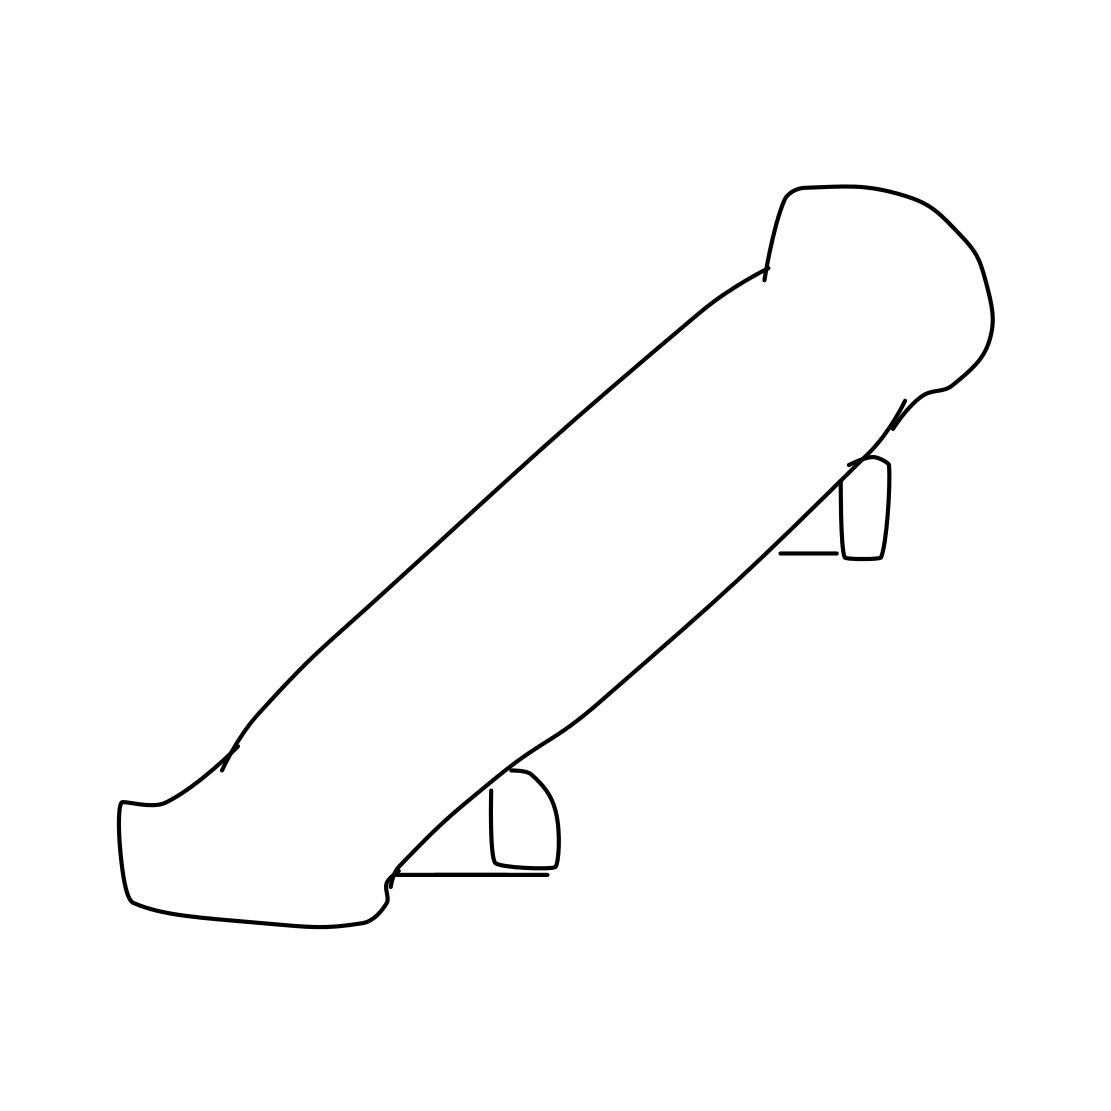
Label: skateboard